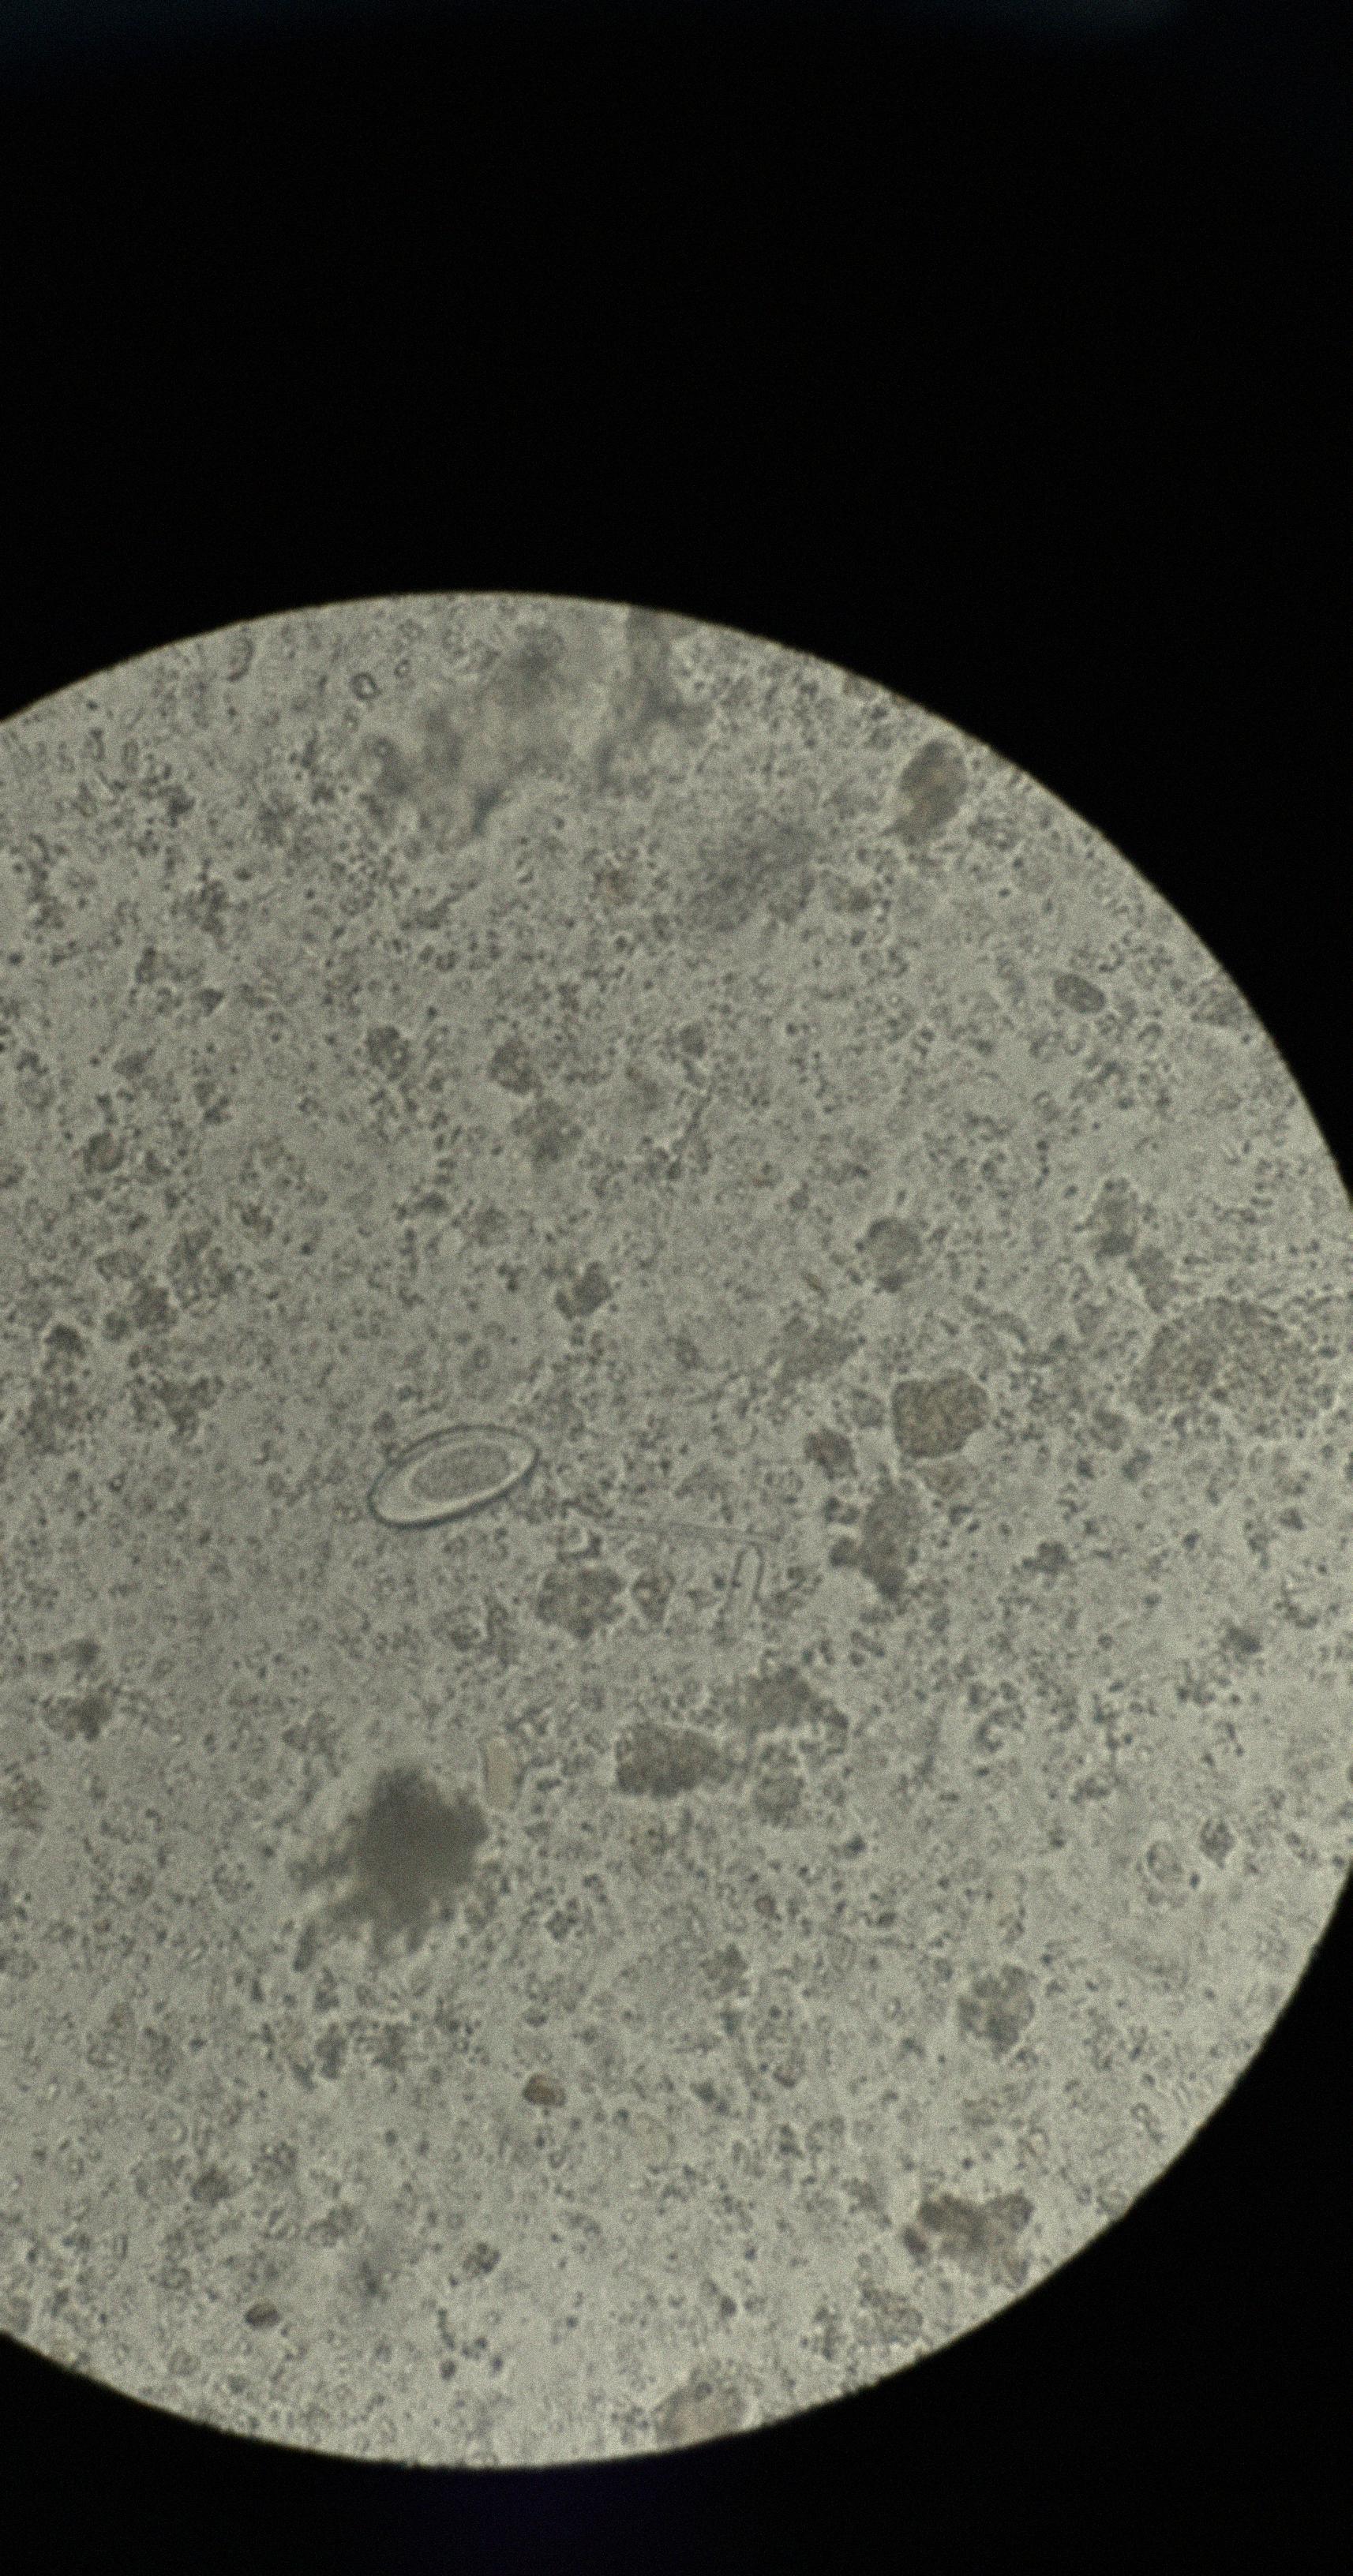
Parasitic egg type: Enterobius vermicularis